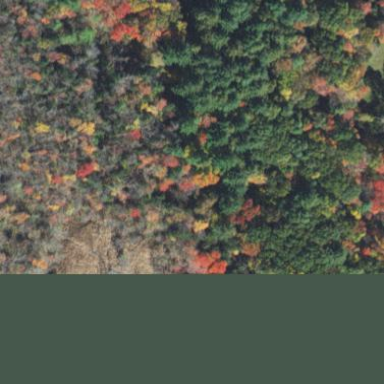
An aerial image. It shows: Forest with evergreen needle-leaved trees.